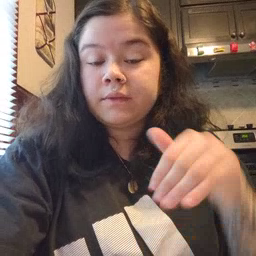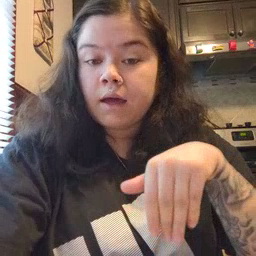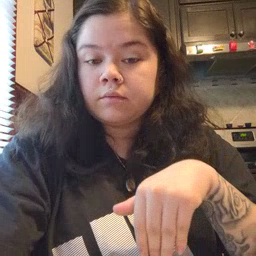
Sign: night